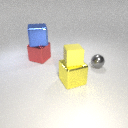
large red metal cube to the left of small gray metal sphere